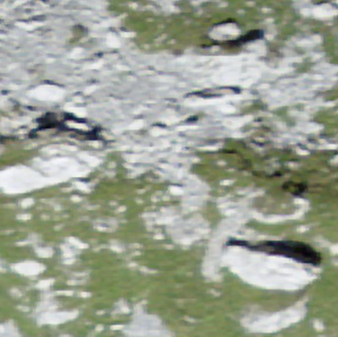
Label: bouldering_area